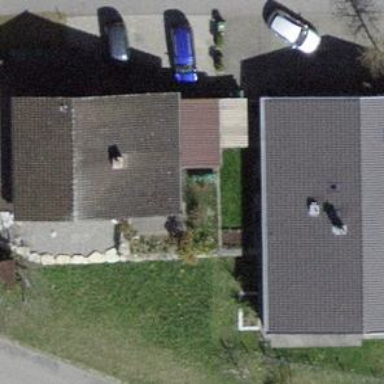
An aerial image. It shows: Building with tiled roof.